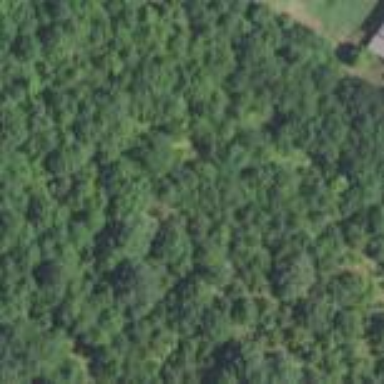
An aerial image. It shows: Evergreen woodland with needle-leaved trees.